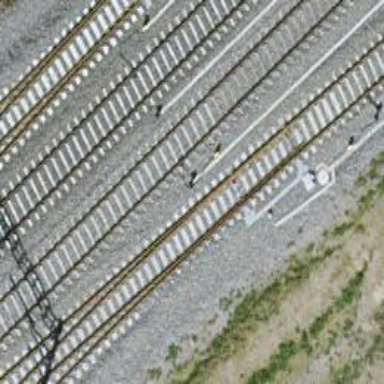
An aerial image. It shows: Railway signal.